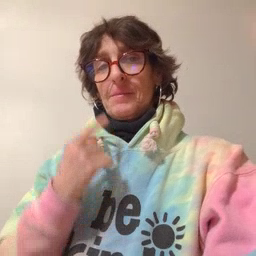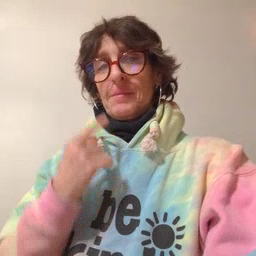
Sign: now